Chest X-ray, PA view. Patient: 60 years old, sex M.
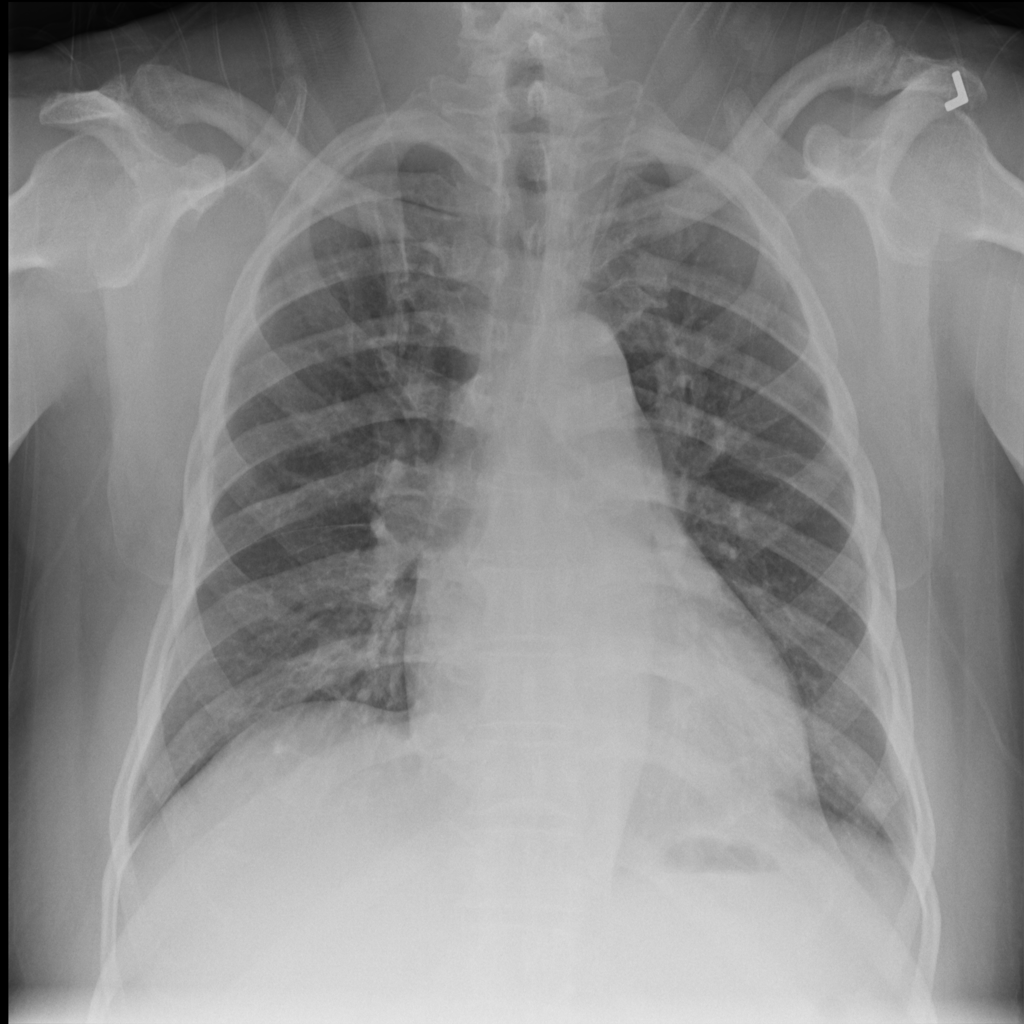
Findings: Atelectasis